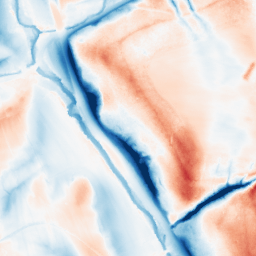
Category: classical
Decomposition family: gaussian_anisotropic
Decomposition parameters: sigma_x: 20
sigma_y: 5
Upsampling method: regularized
Upsampling parameters: scale: 4
lambda_reg: 0.01
Upsampling scale: 4